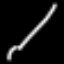
Label: line